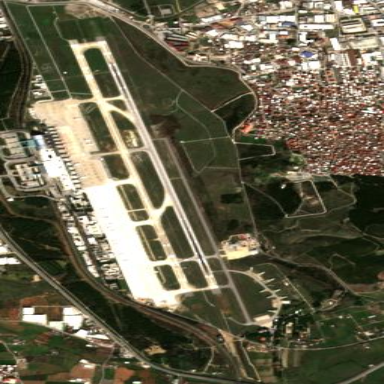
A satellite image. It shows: International public aerodrome.